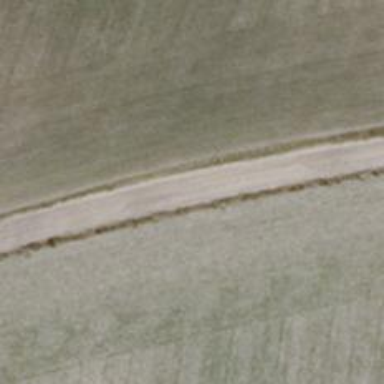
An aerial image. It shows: Sandy track road with grade3 tracktype.